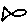
Label: fish